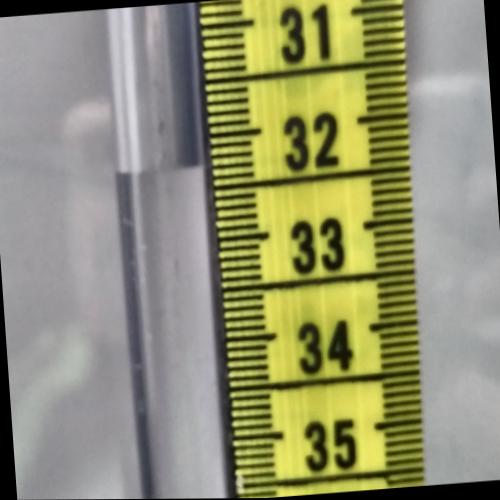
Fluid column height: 32.3 cm